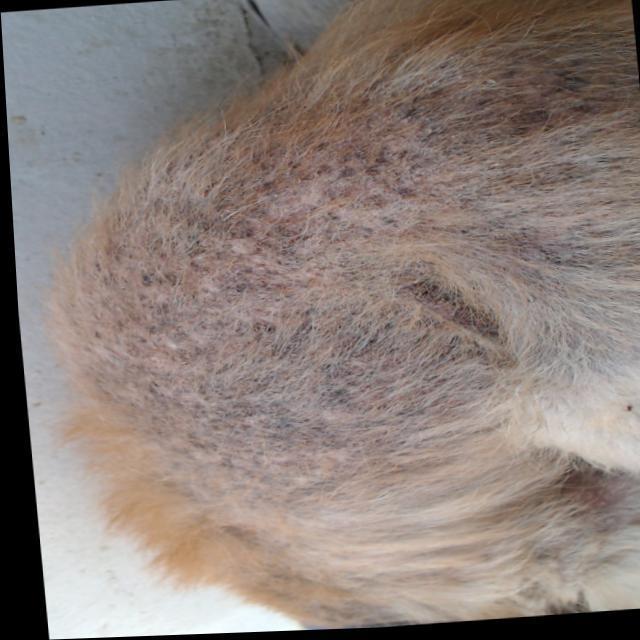
Canine demodicosis (Demodex mange) — caused by Demodex canis mites. Presents with alopecia, follicular papules, pustules, and comedones. Often localized on face and forelimbs.